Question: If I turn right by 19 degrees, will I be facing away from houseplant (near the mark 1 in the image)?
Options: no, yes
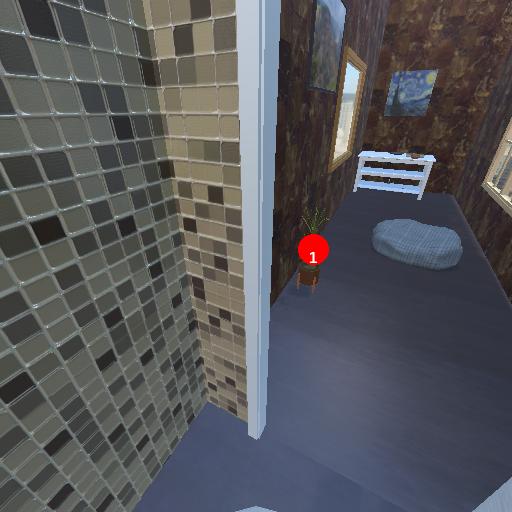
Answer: no